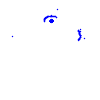
Particle: electron